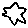
Label: star